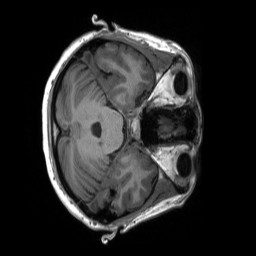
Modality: T1w
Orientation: axial
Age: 22
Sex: female
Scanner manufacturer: siemens
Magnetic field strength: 3 T
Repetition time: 2.3 s
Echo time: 0.00232 s